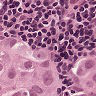
Metastatic tissue present: yes